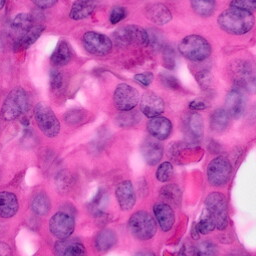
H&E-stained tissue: Pancreatic